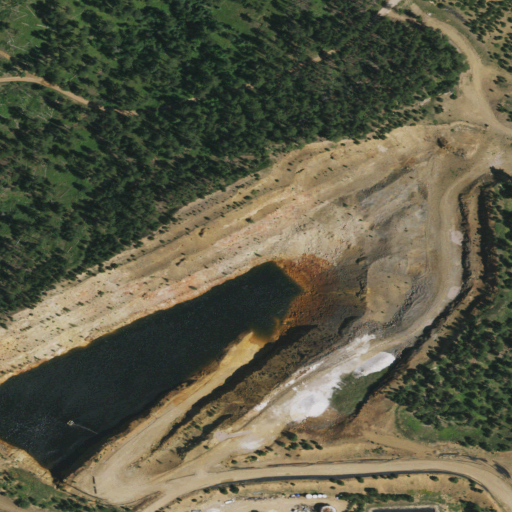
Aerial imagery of mountain in South Dakota named Anchor Hill containing evergreen forest, barren land, shrub, open water, and grassland